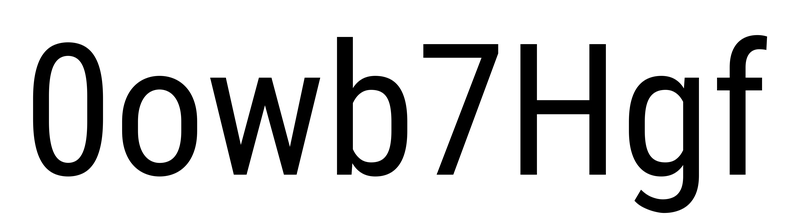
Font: Roboto_Condensed_Regular